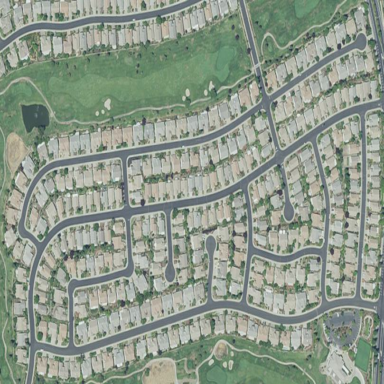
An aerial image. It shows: Residential area with detached houses.